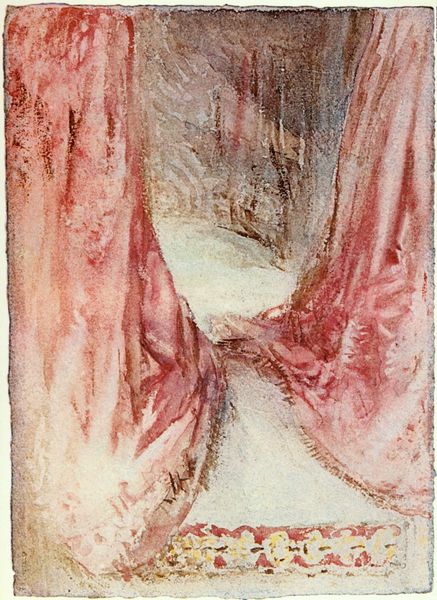
Titel: Ein Bett: Faltenwurfstudie
Künstler: William Turner
Standort: London
Institution: British Museum
Schlagwörter: blau, dunkel, flügel, gemälde, schatten, weiß, aquarell, gelb, impressionismus, ocker, braun, fenster, glas, grau, hell, hintergrund, kreide, licht, mitte, pastell, schwarz, skizze, vordergrund, zeichnung, blick, rosen, rot, schnee, tuch, weg, beige, muster, alt, gelage, wand, band, falten, knoten, samt, vorhang, öl, kalt, weite, kirche, fransen, gewand, kelch, stoff, bühne, theater, borte, rechts, rosa, seide, wald, engel, perspektive, studie, schwer, abstrakt, farbe, formen, violett, schlucht, platz, rand, figuren, wehen, bordüre, tapete, detail, glanz, dekor, bett, tiefe, faltenwurf, matratze, striche, oben, unten, pink, gang, wasserfarben, blut, hängen, durchblick, rechteck, links, geheimnis, plastisch, kunst, öffnung, braum, gerafft, wandbild, verbunden, purpur, himmelbett, geknüpft, rosarot, faltenstudie, traumhaft, vorhamg, bettvorhänge, dekorband, schwerer vorhang, u, a la prima